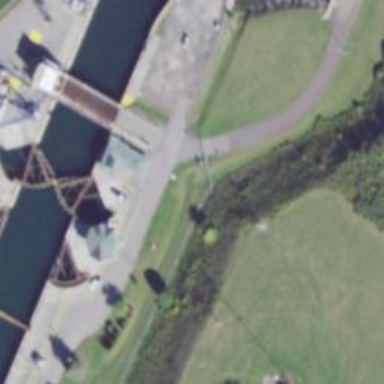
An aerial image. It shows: Service road leading to movable lift bridge.